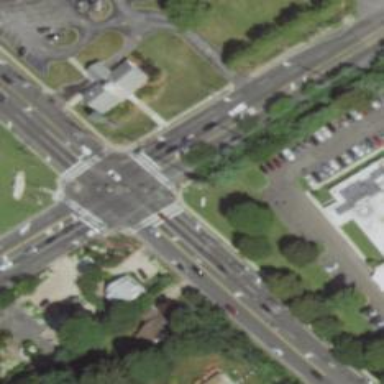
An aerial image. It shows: Uncontrolled zebra crossing.